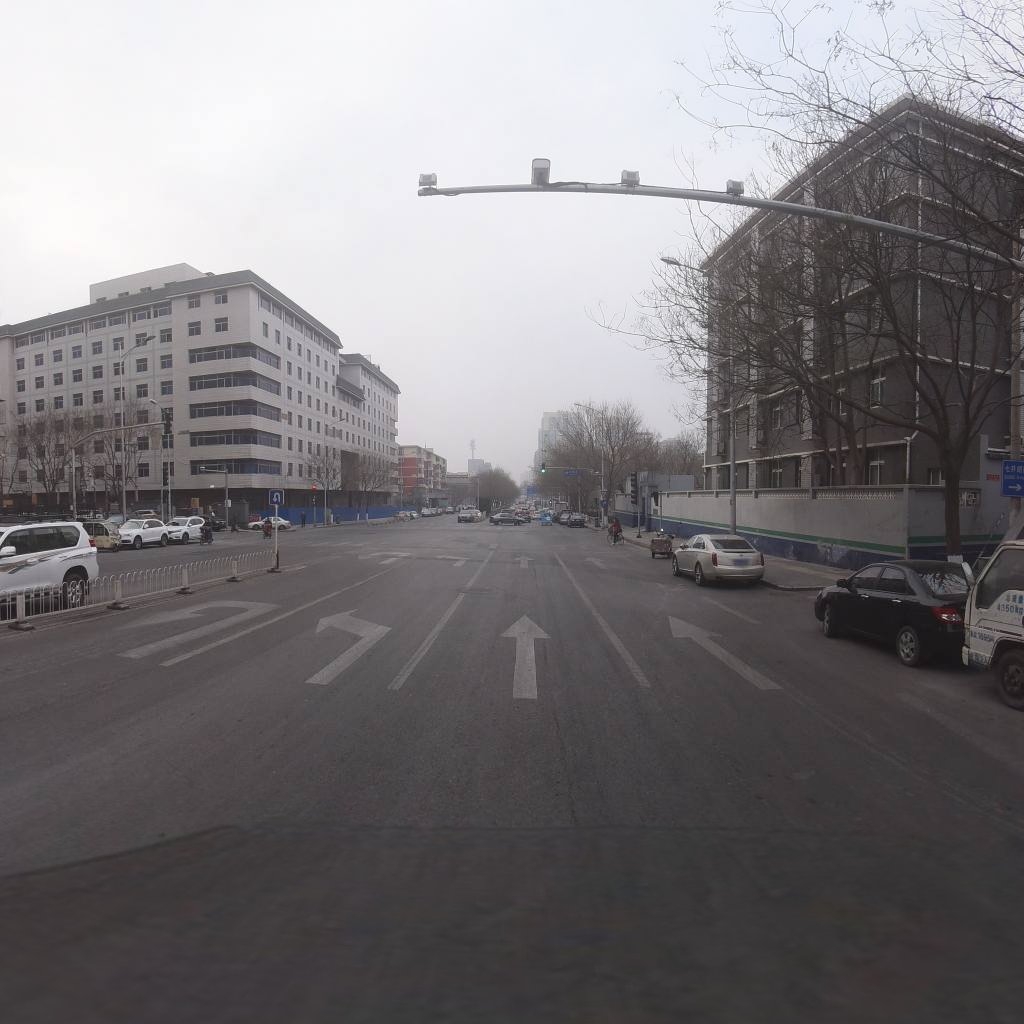
Region: Xicheng
Road damage annotations: longitudinal crack, manhole cover